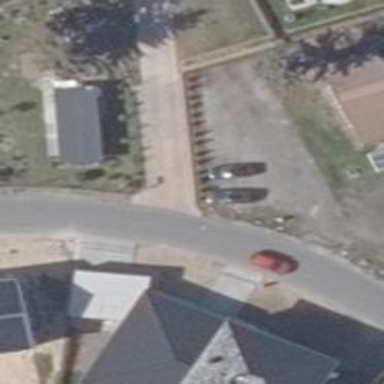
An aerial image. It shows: Residential road with asphalt surface.